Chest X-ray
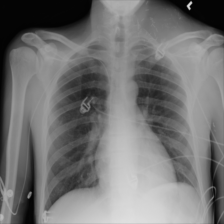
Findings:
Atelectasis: negative
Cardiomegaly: negative
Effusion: negative
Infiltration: negative
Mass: negative
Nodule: negative
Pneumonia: negative
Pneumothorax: negative
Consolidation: positive
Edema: negative
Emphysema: negative
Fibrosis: negative
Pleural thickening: negative
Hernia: negative